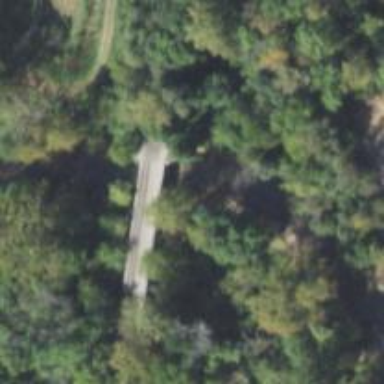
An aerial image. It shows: Disused railway bridge.